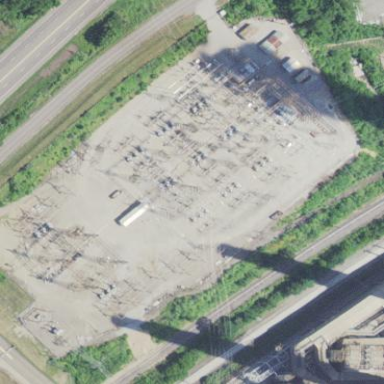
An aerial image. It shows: Transmission level substation.